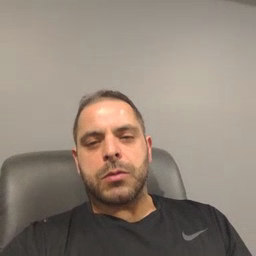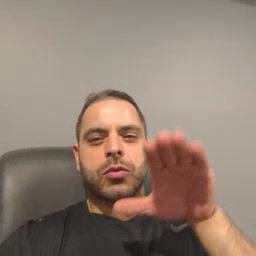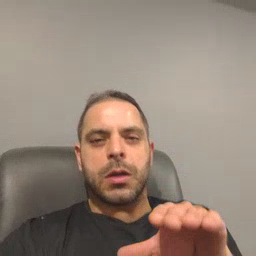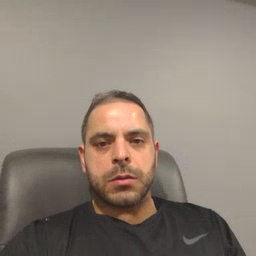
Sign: child